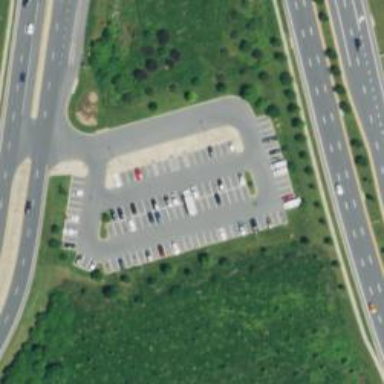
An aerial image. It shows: Parking space is available.